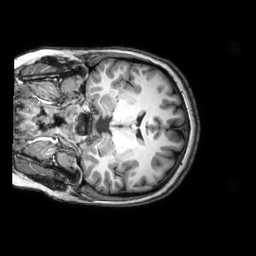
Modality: T1w
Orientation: coronal
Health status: healthy
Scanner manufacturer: philips
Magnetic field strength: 3 T
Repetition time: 0.0077 s
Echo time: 0.0035 s